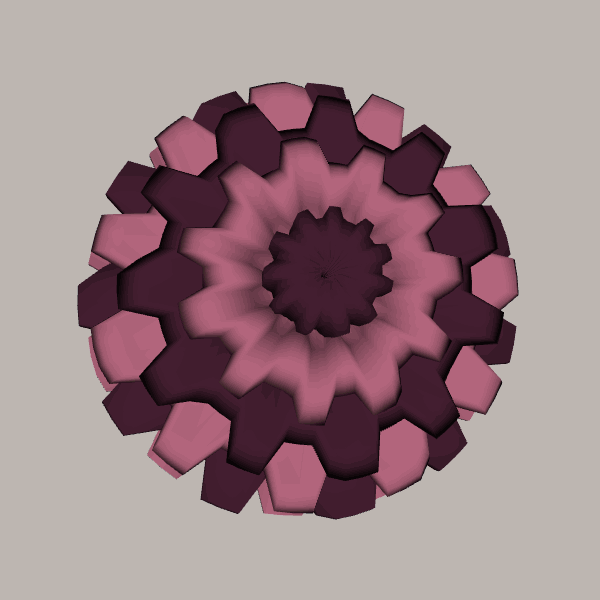
Background: light